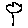
Label: flower